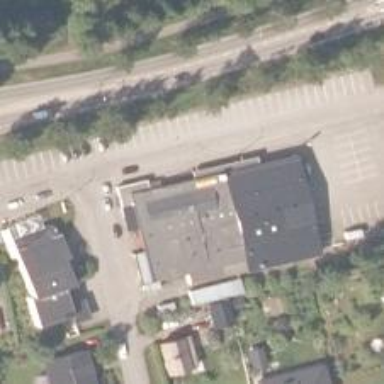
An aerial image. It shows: Supermarket.